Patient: sex M, age 68
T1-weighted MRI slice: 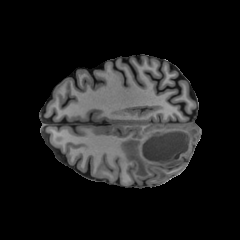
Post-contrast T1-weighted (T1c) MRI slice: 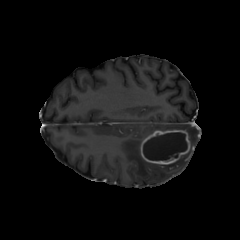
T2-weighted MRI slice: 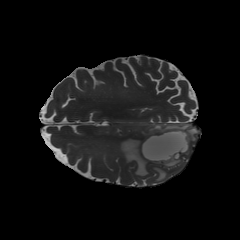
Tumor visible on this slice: yes
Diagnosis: Glioblastoma, IDH-wildtype
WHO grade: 4